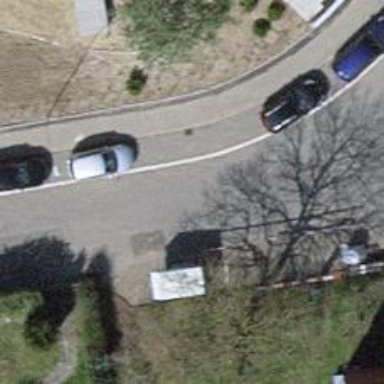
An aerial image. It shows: Residential road with asphalt surface. Both sides have sidewalks.